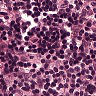
Metastatic tissue present: no